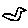
Label: bird